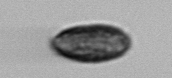
Label: Pseudochattonella_farcimen